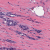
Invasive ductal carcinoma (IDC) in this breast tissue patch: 1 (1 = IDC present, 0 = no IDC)